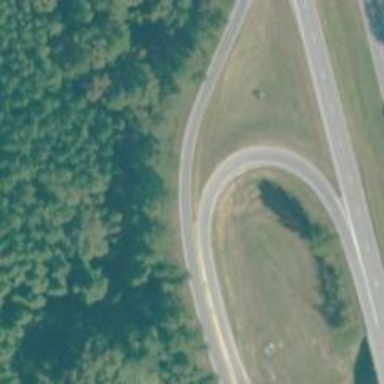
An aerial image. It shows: Trunk link highway.